Question: I need help with properly extracting the "values" inputted into a "text box" that was dynamically created based on desired user input. My problem right now is my "print usr" button is not calling the function to print out the values typed into the text boxes. I'm not getting any errors in the console so I am completely baffled as to why it is not working.
Here is a general idea of how it currently works with the GUI with my HTML and JS code:
'''
<html>
<head>
<script src="elemCreator.js"></script>
</head>
<body>
<b>Input # of users:</b>
<form id="usr_form" name="usr_form" method="get" action="mainmenu.html" onsubmit="elemCreator.createUserEntry(document.usr_form.usr_num.value);return false;">
<input type="text" name="usr_num">
<input type="submit" value="Submit">
</form>
</body>
</html>
'''
'''
function elementCreator () {
this.usrList = [];
}
var elemCreator = new elementCreator();
elementCreator.prototype.createUserEntry = function (usr_num) {
for (i = 0; i < usr_num; i++) {
document.body.innerHTML += '<b>User #' + (i + 1) + ': </b><br>';
this.usrList[i] = document.createElement("INPUT");
this.usrList[i].setAttribute("type","text");
document.body.appendChild(this.usrList[i]);
document.body.appendChild(document.createElement("br"));
document.body.appendChild(document.createElement("br"));
}
document.body.innerHTML += '<form onsubmit="elemCreator.printUsrs(usr_num); return false;">';
document.body.innerHTML += '<input type="submit" value="Print User Names">';
document.body.innerHTML += '</form>';
}
//Using this function below just to see whether or not the text values are being saved to the array
elementCreator.prototype.printUsrs = function (usr_num) {
for (i = 0; i < usr_num; i++) {
document.body.innerHTML += '<br>' + this.usrList[i].value;
}
}
'''
My current HTML GUI:

The current HTML GUI works, but the button at bottom does not.
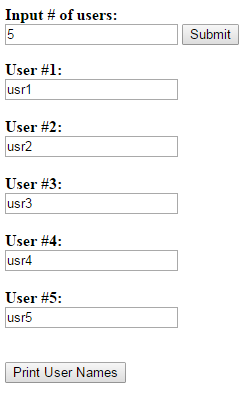
Answer: Here's a working example using jQuery:
'''
<html>
<head>
<script src="https://ajax.googleapis.com/ajax/libs/jquery/3.1.0/jquery.min.js"></script>
<style>
html { font-family: Arial; }
input.name { margin-bottom: 20px; }
button { display: block; }
h2 { margin: 0; }
</style>
</head>
<body>
<h3>Input # of users:</h3>
<form id="user-form">
<input type="text" id="number-of-users">
<input type="submit" value="Submit">
</form>
<script>
function createUserEntries(numberOfUsers) {
for (var i = 0; i < numberOfUsers; i++) {
$(document.body).append($('<h2>').text('User #' + (i + 1) + ': '));
$(document.body).append($('<input>').attr('type', 'text').addClass('name'));
}
var button = $('<button>').text('Print User Names').click(function (e) {
e.preventDefault();
printUsers();
});
$(document.body).append(button);
}
function printUsers() {
$('input.name').each(function () {
$(document.body).append($('<p>').text($(this).val()));
});
}
$(function () {
$('#user-form').submit(function (e) {
e.preventDefault();
createUserEntries($('#number-of-users').val());
});
});
</script>
</body>
</html>
'''